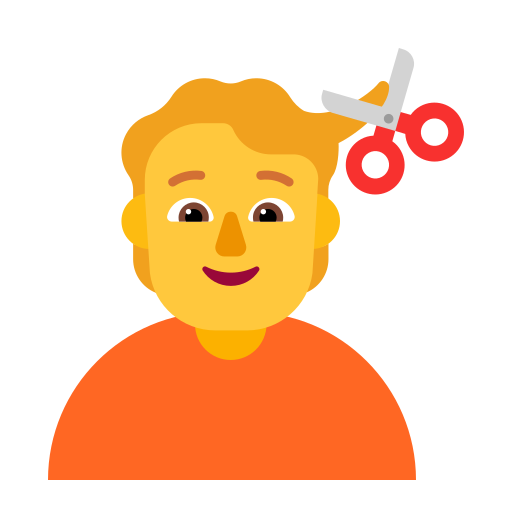
person getting haircut flat default